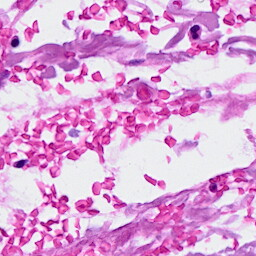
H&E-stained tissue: Breast